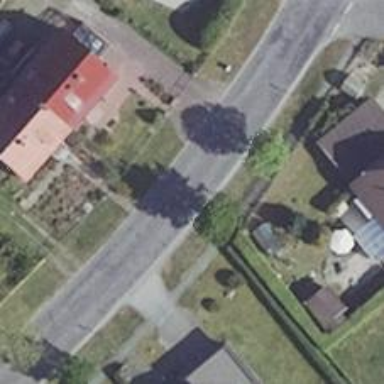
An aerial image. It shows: Secondary road.